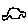
Label: car